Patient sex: M
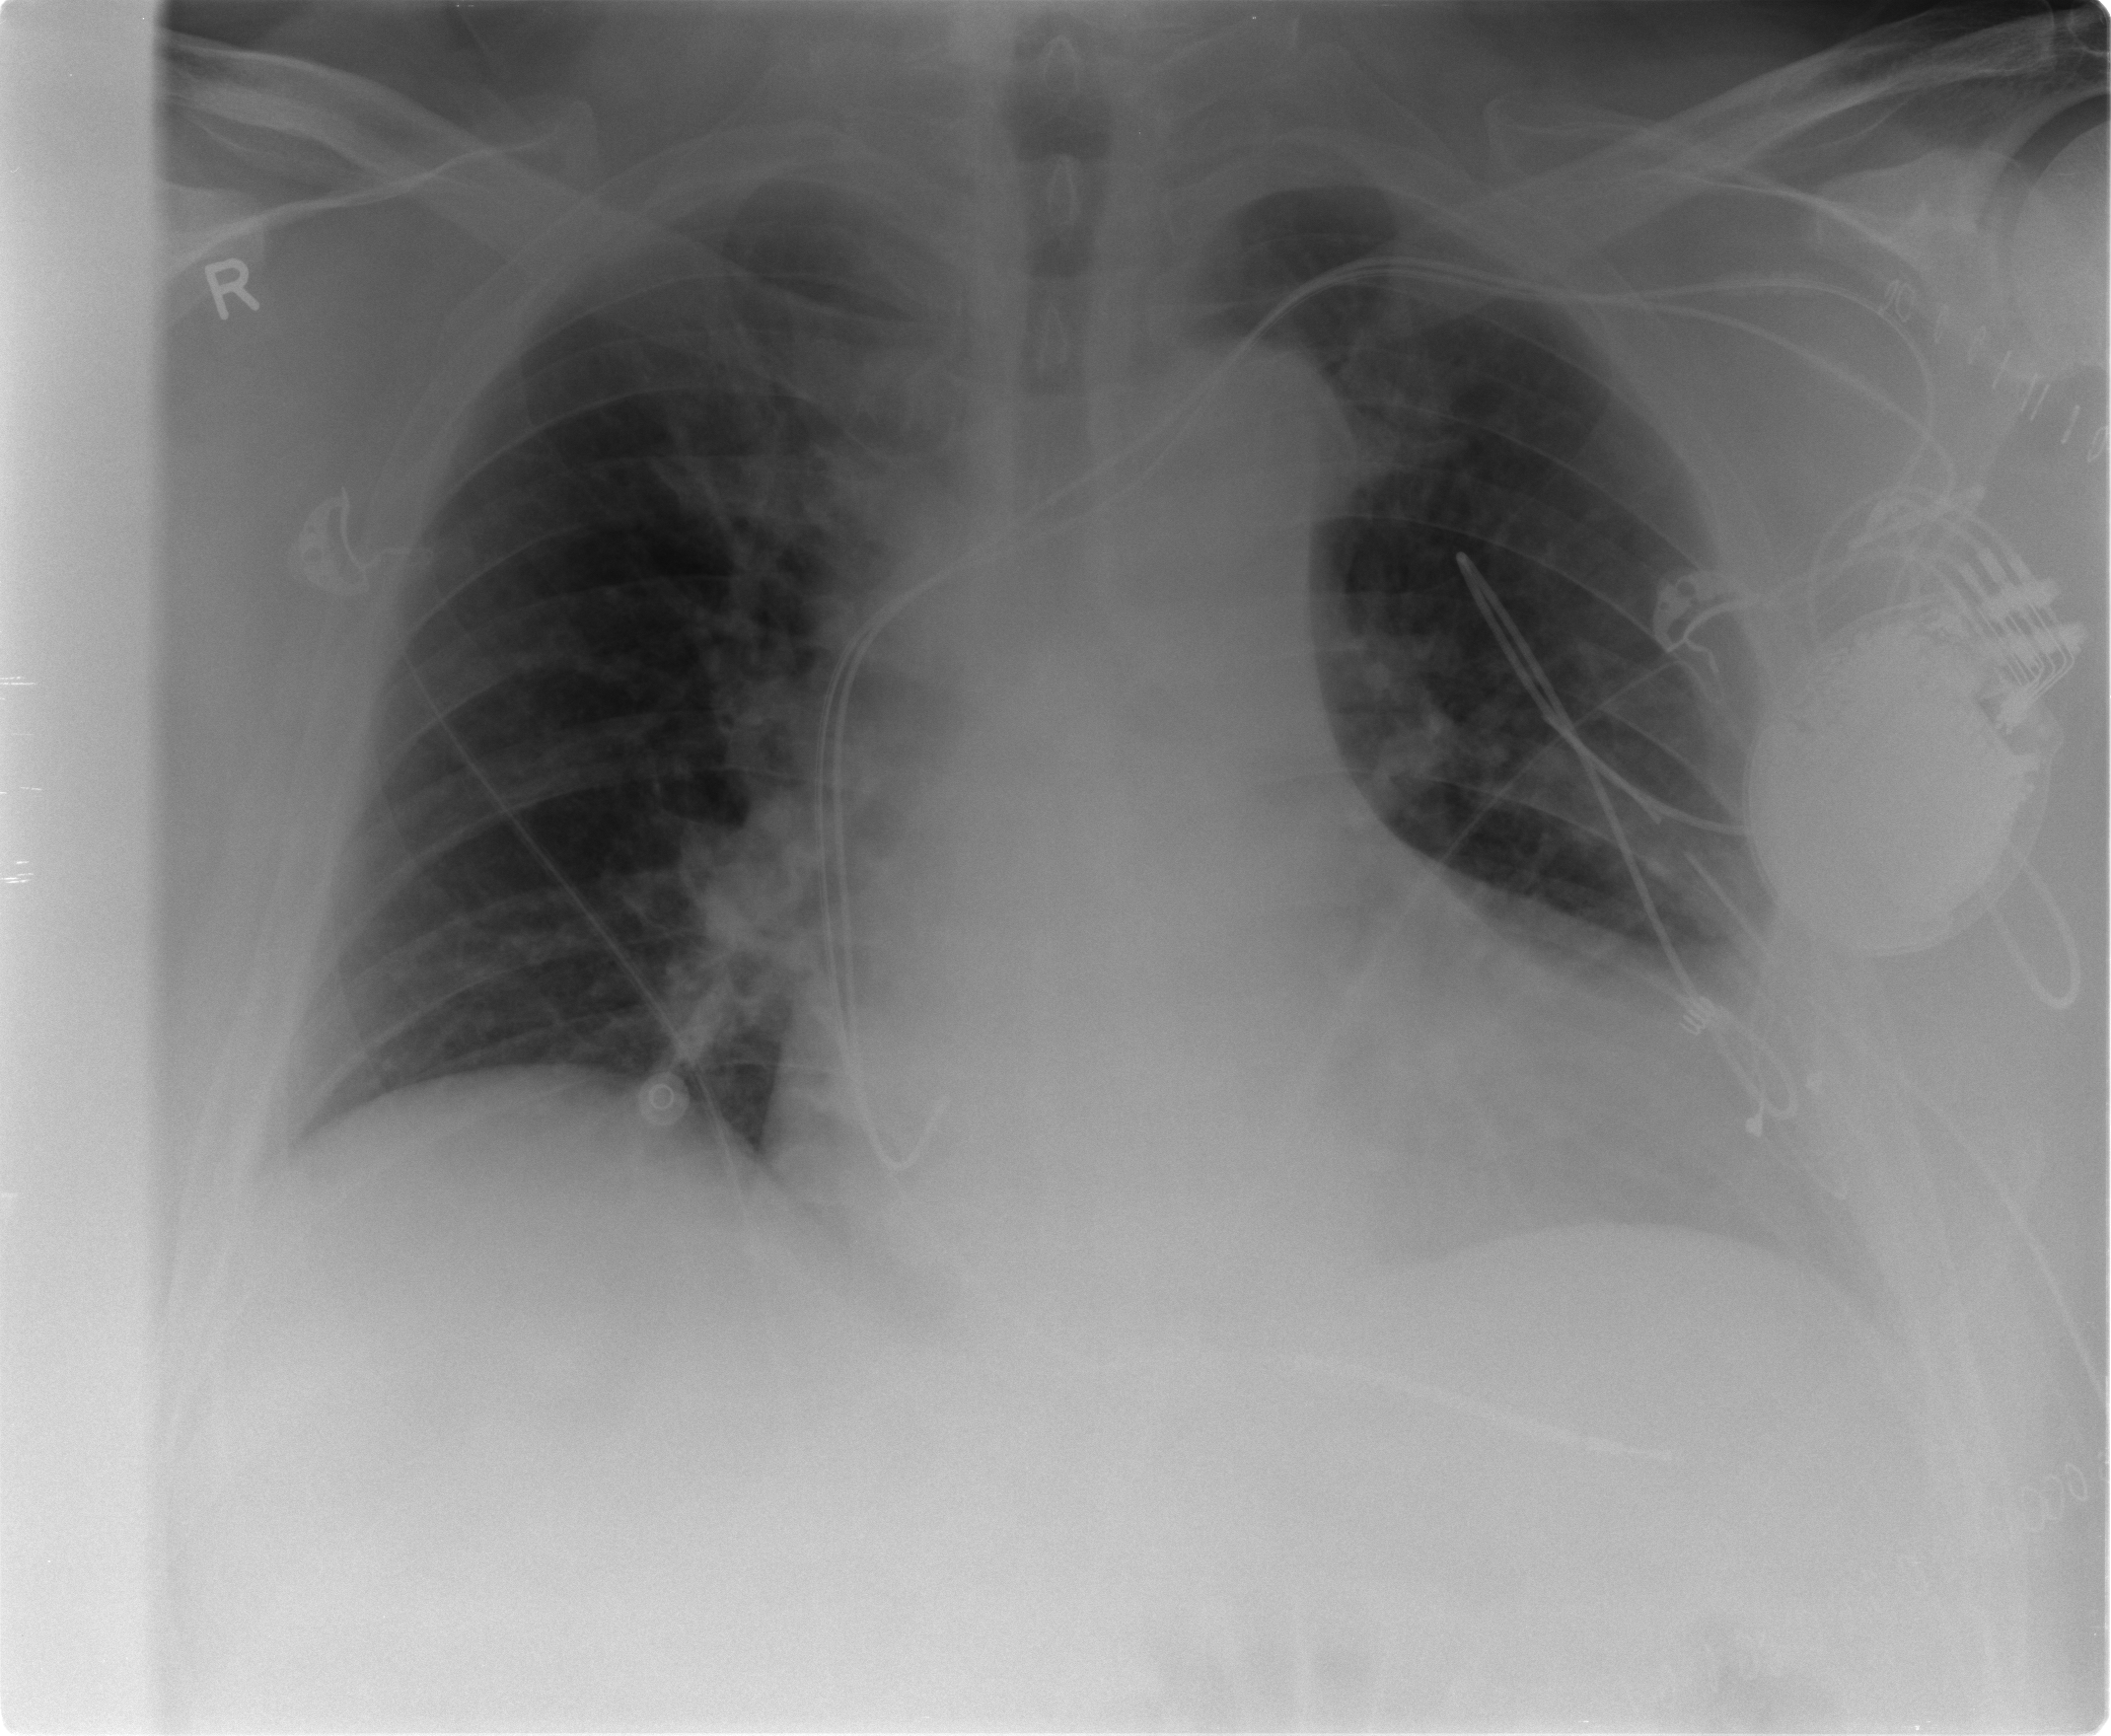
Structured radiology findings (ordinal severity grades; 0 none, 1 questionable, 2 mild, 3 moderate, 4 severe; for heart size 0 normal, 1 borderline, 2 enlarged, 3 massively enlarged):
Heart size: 3
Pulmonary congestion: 1
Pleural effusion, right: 0
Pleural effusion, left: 0
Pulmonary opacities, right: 0
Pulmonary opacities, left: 0
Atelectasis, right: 1
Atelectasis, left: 2